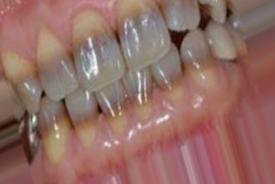
Condition: Tooth Discoloration